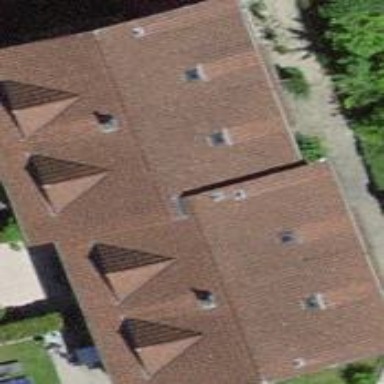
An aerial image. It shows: Terrace building with gabled roof covered in roof tiles.